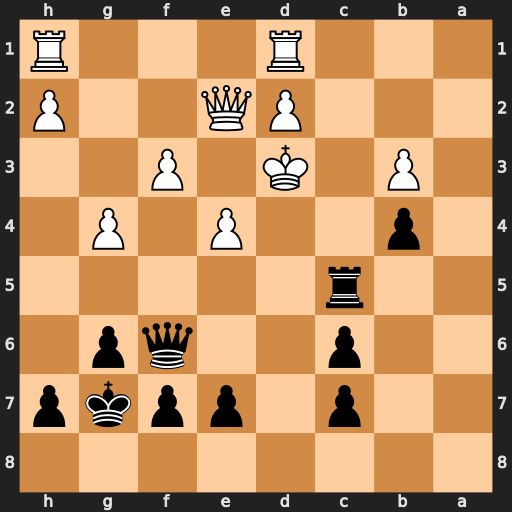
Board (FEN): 8/2p1ppkp/2p2qp1/2r5/1p2P1P1/1P1K1P2/3PQ2P/3R3R
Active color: b
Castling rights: -
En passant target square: -
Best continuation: Rc3+ dxc3 Qxc3#